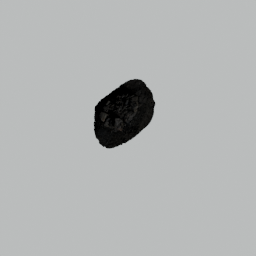
Label: nature